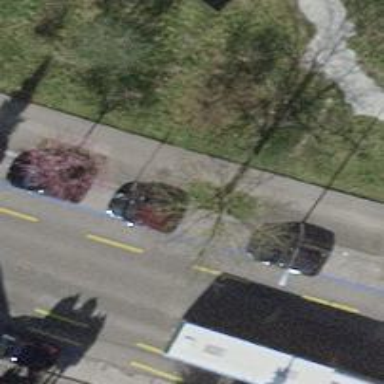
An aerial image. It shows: Tree-lined avenue.